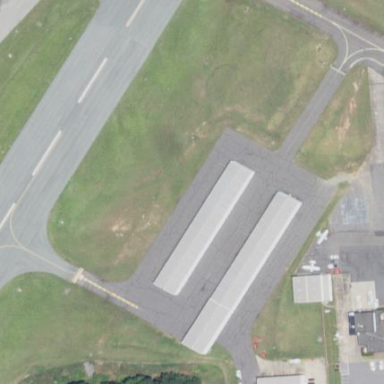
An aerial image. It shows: Hangar building at the airport.